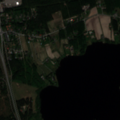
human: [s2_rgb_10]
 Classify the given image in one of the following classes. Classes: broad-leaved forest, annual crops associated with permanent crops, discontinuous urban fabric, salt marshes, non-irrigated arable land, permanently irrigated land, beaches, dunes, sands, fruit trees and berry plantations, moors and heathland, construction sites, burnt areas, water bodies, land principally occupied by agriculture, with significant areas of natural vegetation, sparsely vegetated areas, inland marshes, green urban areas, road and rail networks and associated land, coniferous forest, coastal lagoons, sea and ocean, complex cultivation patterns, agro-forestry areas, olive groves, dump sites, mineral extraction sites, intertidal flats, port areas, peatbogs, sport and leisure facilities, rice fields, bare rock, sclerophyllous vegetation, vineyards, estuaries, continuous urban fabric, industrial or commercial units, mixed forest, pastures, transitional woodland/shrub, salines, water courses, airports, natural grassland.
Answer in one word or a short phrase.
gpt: discontinuous urban fabric, land principally occupied by agriculture, with significant areas of natural vegetation, coniferous forest, mixed forest, water bodies